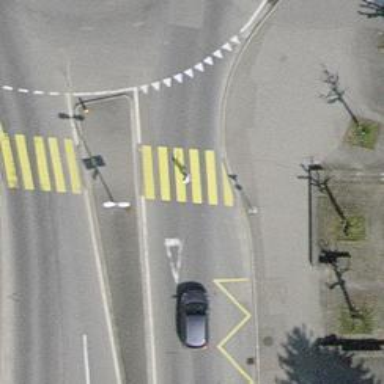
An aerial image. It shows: Uncontrolled crossing with zebra marking and crossing island.